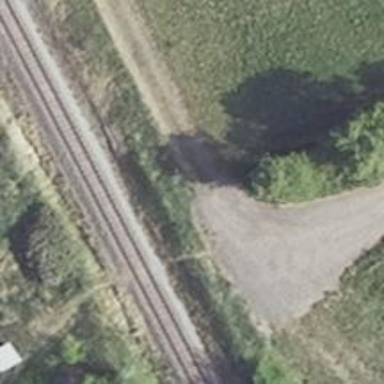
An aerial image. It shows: Track road with ground surface.